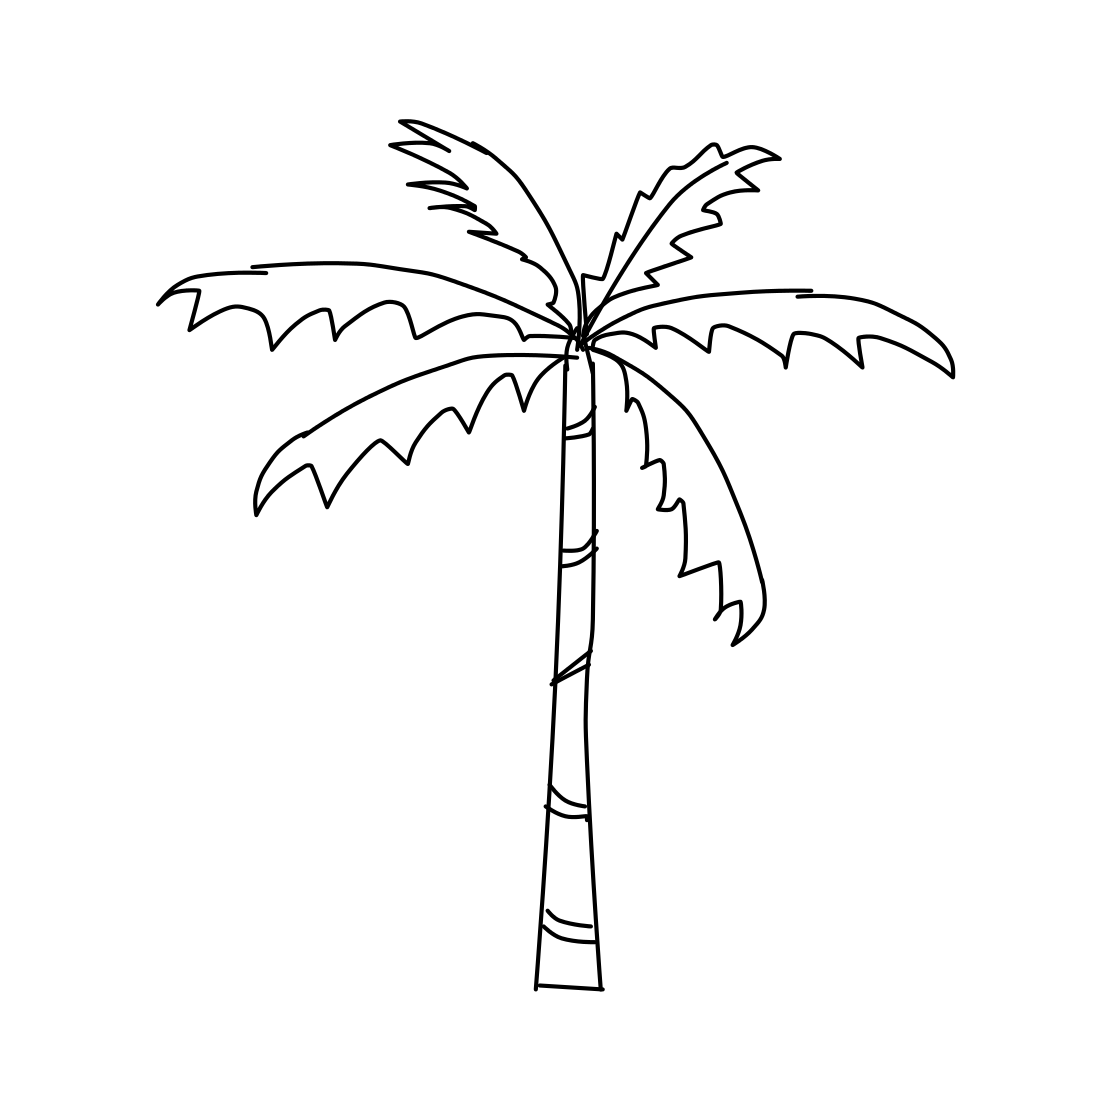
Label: palm tree